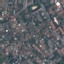
Label: Residential